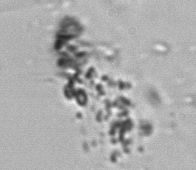
Label: Phaeocystis_debris